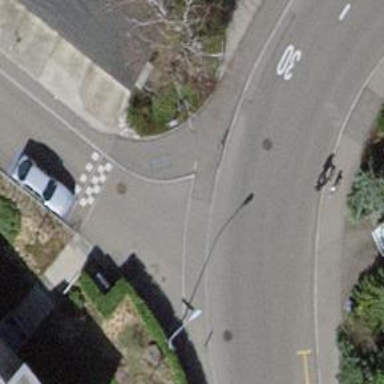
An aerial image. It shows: Unmarked crossing with traffic calming table on the road.